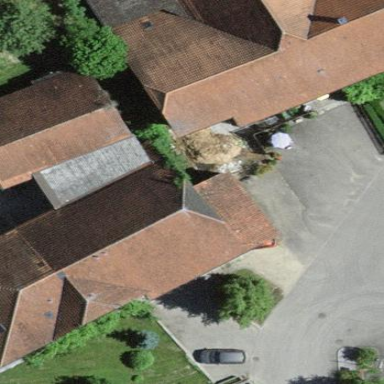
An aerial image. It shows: Farm building.